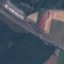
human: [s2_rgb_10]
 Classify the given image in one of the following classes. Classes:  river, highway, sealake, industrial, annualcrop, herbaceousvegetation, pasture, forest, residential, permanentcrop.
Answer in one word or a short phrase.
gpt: Highway